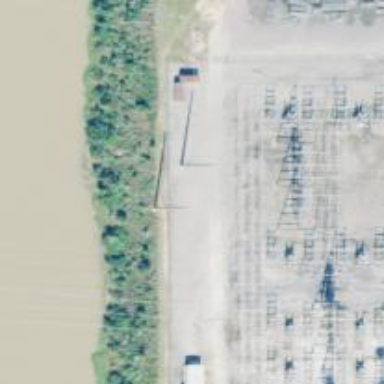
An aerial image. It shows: H-frame power tower design.